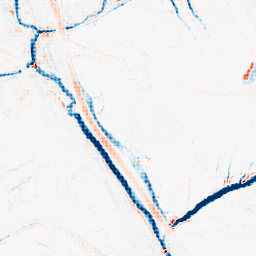
Category: morphological
Decomposition family: morphological
Decomposition parameters: operation: average
size: 5
Upsampling method: sinc_hamming
Upsampling parameters: scale: 8
kernel_size: 8
Upsampling scale: 8